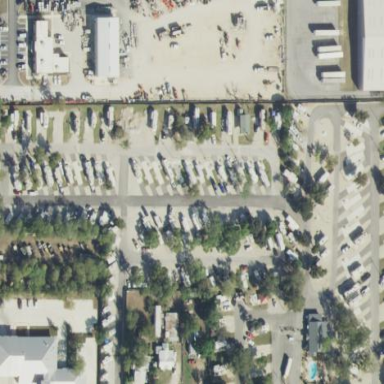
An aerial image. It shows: Residential area designated as trailer park.